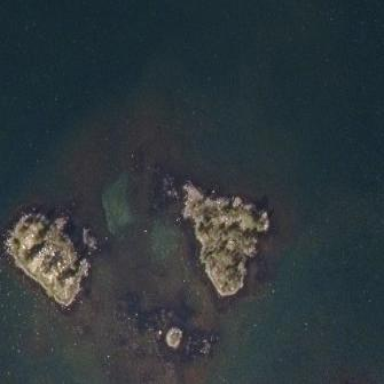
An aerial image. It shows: Islet.